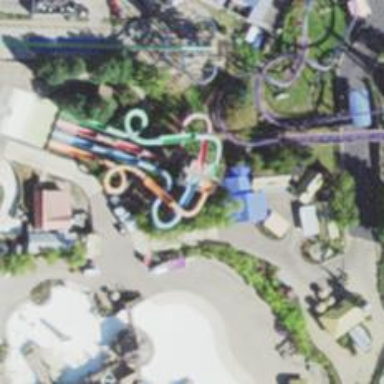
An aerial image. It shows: Water slide attraction.